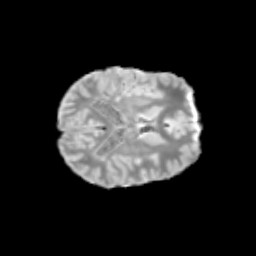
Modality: T2w
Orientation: axial
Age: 13
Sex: female
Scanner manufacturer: siemens
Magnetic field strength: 3 T
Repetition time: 3.8 s
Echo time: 0.07 s